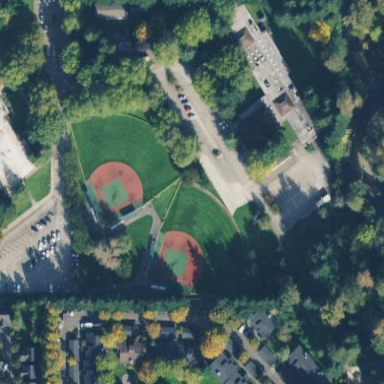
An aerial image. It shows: Baseball pitch with artificial turf.